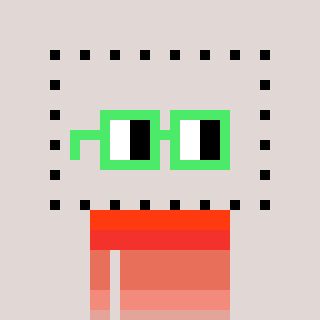
a pixel art character with square light green glasses, a void-shaped head and a magenta-colored body on a warm background